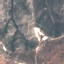
Label: HerbaceousVegetation